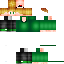
A male human skin with medium skin, wearing blonde long hair dressed in a green hoodie and black pants, featuring a closed mouth.